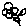
Label: flower